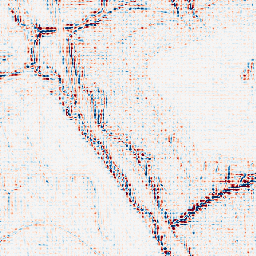
Category: wavelet
Decomposition family: wavelet_dwt
Decomposition parameters: wavelet: db2
level: 2
Upsampling method: sinc_blackman
Upsampling parameters: scale: 4
kernel_size: 4
Upsampling scale: 4